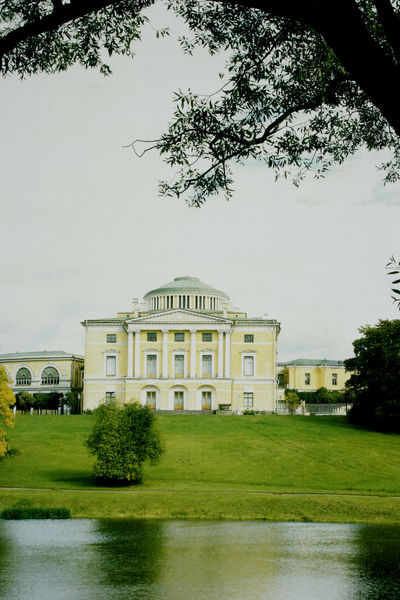
Titel: Rückansicht des Schlosses vom Ufer der Slawjanka aus gesehen
Künstler: Vincenzo Brenna
Standort: St. Petersburg
Institution: Schloss Pawlowsk
Schlagwörter: baum, blau, blätter, dunkel, flügel, himmel, schatten, wasser, weiß, bäume, fluss, gelb, grün, ocker, see, teich, ufer, äste, fenster, frau, grau, hell, licht, schwarz, strasse, säule, säulen, tür, ausblick, dach, gebäude, haus, park, parkanlage, rasen, schloss, weg, wiese, architektur, barock, sockel, ast, hügel, spiegelung, strauch, busch, büsche, klassizismus, england, renaissance, garten, fassade, italien, türen, russland, spuren, hang, dächer, giebel, hecke, hüge, türe, kuppel, gardine, france, gris, jaune, vert, reflexion, anbau, foto, fotografie, photographie, bögen, münchen, palazzo, geld, blanc, weimar, photo, fries, villa, maison, anwesen, landhaus, lac, portikus, blanche, anglais, tempel, bibliothek, aufklärung, klassik, orangerie, schief, arbre, ciel, nature, paysage, peinture, fleuve, eau, klassizistisch, pierre, riviere, bauwerk, palais, campagne, colonne, attika, zentralbau, fenêtre, seitenflügel, rotunde, paladio, palladio, rundbau, runddach, neo, hellgelb, architecture, coupole, colonnes, fronton, toit, kuppeö, carré, hotel, nebengebäude, classique, kassel, aussichtsturm, dome, chateau, facade, étages, klassiszismus, gepflegt, arbres, tronc, colonnade, chemin, herbe, jeune, prairie, triangle, buisson, gazon, jardin, parc, pelouse, rundkuppel, fenêtres, forêt, grec, reflet, branche, moderne, balustrade, historisierend, angleterre, verte, habitation, bourgeoisie, anna amalia bibliothek, cubique, görlitz, italianisant, palladianisme, pavillon, bassin, branches, pré, colonial, néoclassique, feuillage, mare, étang, batiment, eua, hauteur, länderei, résidence, grand, feuillages, pilier, plan d'eau, arbustes, colopnnes, fenêtred, xixe siècle, palladien, etats-unis, mittelriesalit, jardin anglais, coutry house, country house, maison de campagne, us, maison blanche, l'eau, colone, pilliers, piliers, mansion, collones, fluve, un, crépu, crépi, dépendance, tondu, logement, refet, feullage, collone, npalais, juene